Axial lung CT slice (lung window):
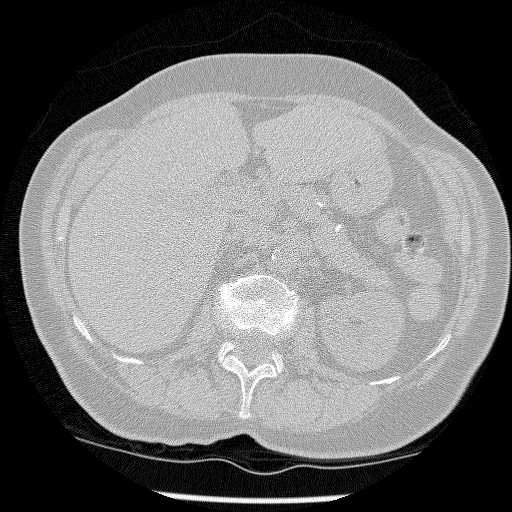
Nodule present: no